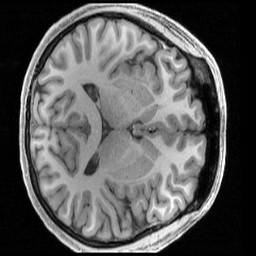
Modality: T1w
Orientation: axial
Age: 20
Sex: female
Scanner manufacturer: siemens
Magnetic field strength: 3 T
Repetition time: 2.4 s
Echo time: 0.00231 s